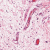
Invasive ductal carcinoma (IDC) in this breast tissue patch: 0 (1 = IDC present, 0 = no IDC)